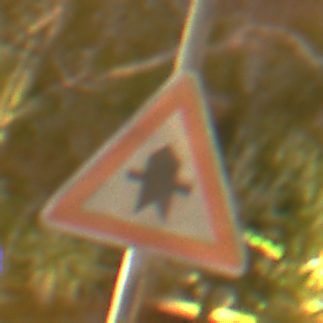
Verkehrszeichen: Vorfahrt
Umgebung: Outdoor, Suburban
Tageszeit: Night
Wetter: Clear
Licht: Artificial
Jahreszeit: NotSpecified
Kontrast: HighContrast